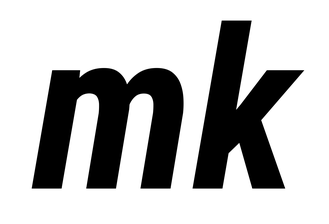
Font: Roboto-Italic_Condensed_Bold_Italic